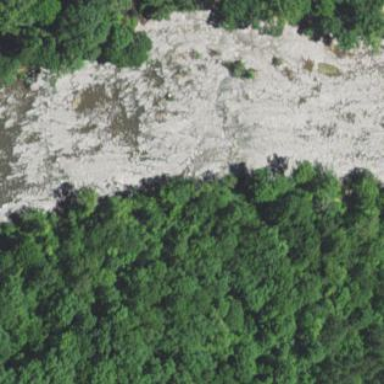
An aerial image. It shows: Rapid whitewater waterway with rapids.